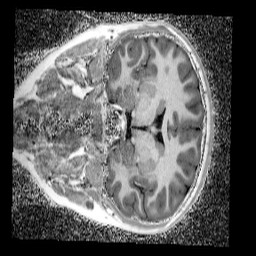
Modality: UNIT1_denoised
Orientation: coronal
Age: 11
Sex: female
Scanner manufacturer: siemens
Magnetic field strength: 3 T
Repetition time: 4 s
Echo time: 0.00299 s